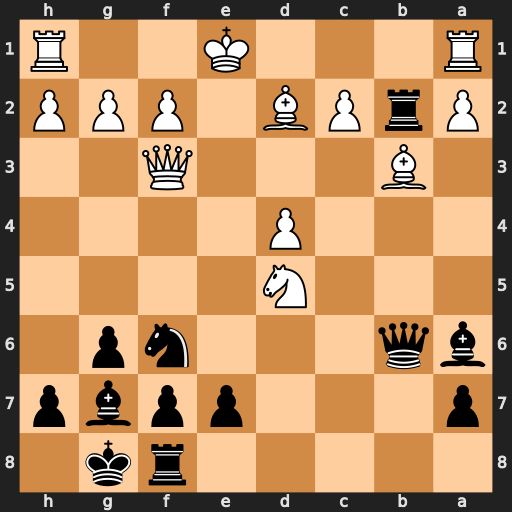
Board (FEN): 5rk1/p3ppbp/bq3np1/3N4/3P4/1B3Q2/PrPB1PPP/R3K2R
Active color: b
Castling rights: KQ
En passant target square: -
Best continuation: Nxd5 Qxd5 Bxd4